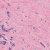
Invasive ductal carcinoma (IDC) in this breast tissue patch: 1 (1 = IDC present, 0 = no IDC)